Question: I think this problem splits to sub-problems starting with PATH.
I don't know why pip3 is calling a non-existent path that isn't
written in the PATH variable.
I've added a picture showing the problem more clearly.

Basically: I have no such path that pip3 claims to look at in PATH
so why does it look there? and more importantly how do I configure this?
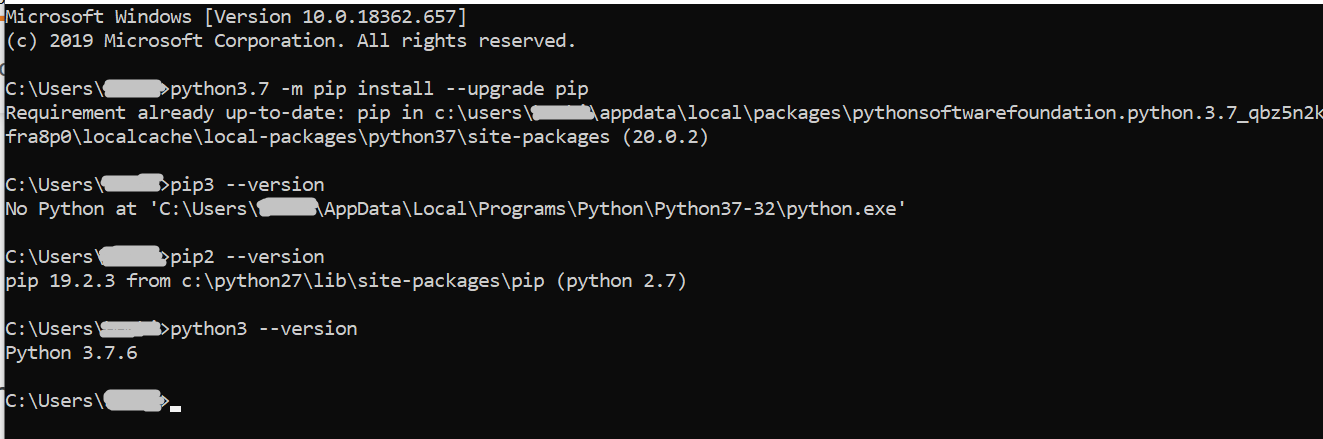
Answer: Thanks for the help.
The problem was with a virtual environment that directed
the path for old removed path. I found it by using the '$ where pip'.
I have Removed the problematic virtual environment and
the python path in my PATH was not overwritten anymore.